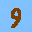
Label: 9